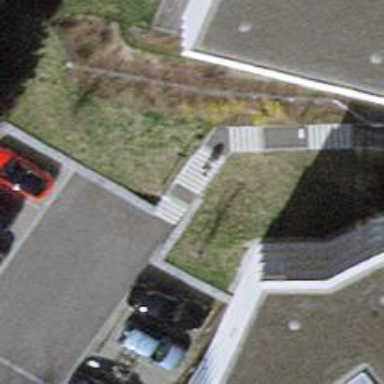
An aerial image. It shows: Paved path.